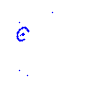
Particle: proton